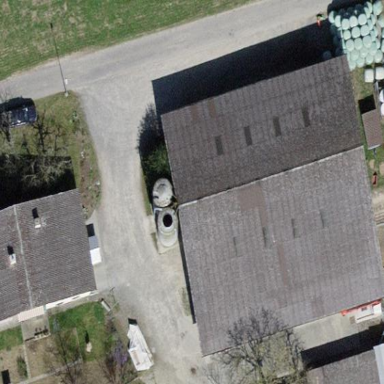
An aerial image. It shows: Farmyard area.